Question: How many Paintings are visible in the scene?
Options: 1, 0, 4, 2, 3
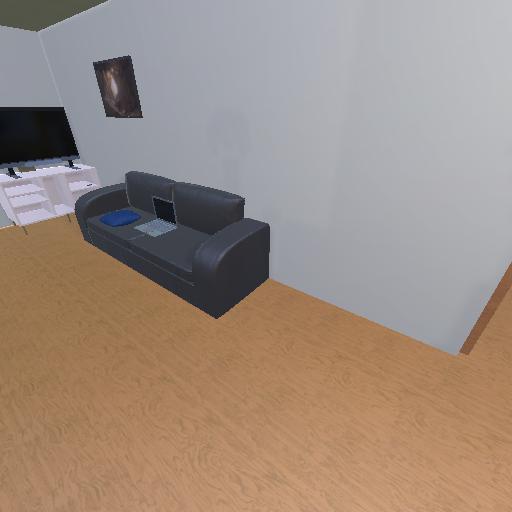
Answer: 1